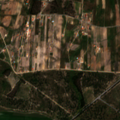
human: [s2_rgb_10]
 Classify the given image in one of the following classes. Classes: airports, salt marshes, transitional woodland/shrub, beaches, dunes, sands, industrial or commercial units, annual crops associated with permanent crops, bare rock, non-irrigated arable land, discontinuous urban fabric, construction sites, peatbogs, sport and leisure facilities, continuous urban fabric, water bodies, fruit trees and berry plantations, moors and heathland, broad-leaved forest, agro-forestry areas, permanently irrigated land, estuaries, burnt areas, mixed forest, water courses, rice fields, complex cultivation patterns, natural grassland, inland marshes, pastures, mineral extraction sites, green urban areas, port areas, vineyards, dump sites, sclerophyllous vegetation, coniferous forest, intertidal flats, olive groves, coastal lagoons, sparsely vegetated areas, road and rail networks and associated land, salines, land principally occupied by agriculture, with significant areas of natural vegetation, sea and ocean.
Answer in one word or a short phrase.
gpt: pastures, complex cultivation patterns, broad-leaved forest